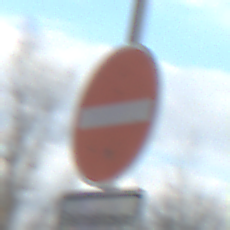
Verkehrszeichen: VerbotDerEinfahrt
Zusatzzeichen unten: BesondereFahrzeugeUndTransportgueter10
Umgebung: Outdoor, Nature
Tageszeit: MorningAfternoon
Wetter: PartlyCloudy
Licht: Natural
Jahreszeit: Autumn
Kontrast: LowContrast